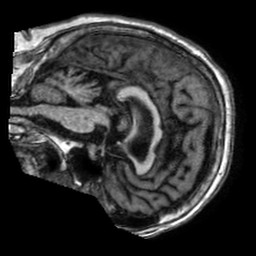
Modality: T1w
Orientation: sagittal
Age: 83
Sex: female
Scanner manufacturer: philips
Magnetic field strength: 1.5 T
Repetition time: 0.007151 s
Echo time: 0.003272 s